Question: I am adding images in tabbar. The iamge size is 49px. Adding is working fine. But the layout having an issue. all tabbar item images' top part is out of tabbar's frame, and there is ablank space down.
How to fix this ?
This is how I create Tabbar
'''
localViewControllersArray = [[NSMutableArray alloc] initWithCapacity:3];
myhomeVC = [[EventListView alloc] initWithNibName:@"EventListView_iPhone" bundle:nil];
homeNavBar=[[UINavigationController alloc]initWithRootViewController:myhomeVC];
homeNavBar.tabBarItem.title=nil;
groupVC = [[ItineryView alloc] initWithNibName:@"ItineryView_iPhone" bundle:nil];
groupNavBar=[[UINavigationController alloc]initWithRootViewController:groupVC];
//groupNavBar.tabBarItem.title=@"";
uploadVC = [[FilesView alloc] initWithNibName:@"FilesView_iPhone" bundle:nil];
uploadNavBar=[[UINavigationController alloc]initWithRootViewController:uploadVC];
//uploadNavBar.tabBarItem.title=@"";
searchVC = [[PhotosView alloc] initWithNibName:@"PhotosView_iPhone" bundle:nil];
searchNavBar=[[UINavigationController alloc]initWithRootViewController:searchVC];
//searchNavBar.tabBarItem.title=@"";
nearbyVC = [[AttendeesView alloc] initWithNibName:@"AttendeesView_iPhone" bundle:nil];
nearbyNavBar=[[UINavigationController alloc]initWithRootViewController:nearbyVC];
//nearbyNavBar.tabBarItem.title=@"";
[localViewControllersArray addObject:homeNavBar];
[localViewControllersArray addObject:groupNavBar];
[localViewControllersArray addObject:uploadNavBar];
[localViewControllersArray addObject:searchNavBar];
[localViewControllersArray addObject:nearbyNavBar];
appDelegate.tabBarController.viewControllers = localViewControllersArray;
[self.parentViewController.view setHidden:YES];
appDelegate.window.rootViewController = appDelegate.tabBarController;
'''
and setting tabbar item like this -
'''
-(id)initWithNibName:(NSString *)nibNameOrNil bundle:(NSBundle *)nibBundleOrNil
{
self = [super initWithNibName:nibNameOrNil bundle:nibBundleOrNil];
if (self) {
if ([[UIDevice currentDevice] userInterfaceIdiom] == UIUserInterfaceIdiomPhone) {
[self.tabBarItem setFinishedSelectedImage:[UIImage imageNamed:@"navHomeHL.png"] withFinishedUnselectedImage:[UIImage imageNamed:@"navHome.png"]];
} }
return self;
}
'''

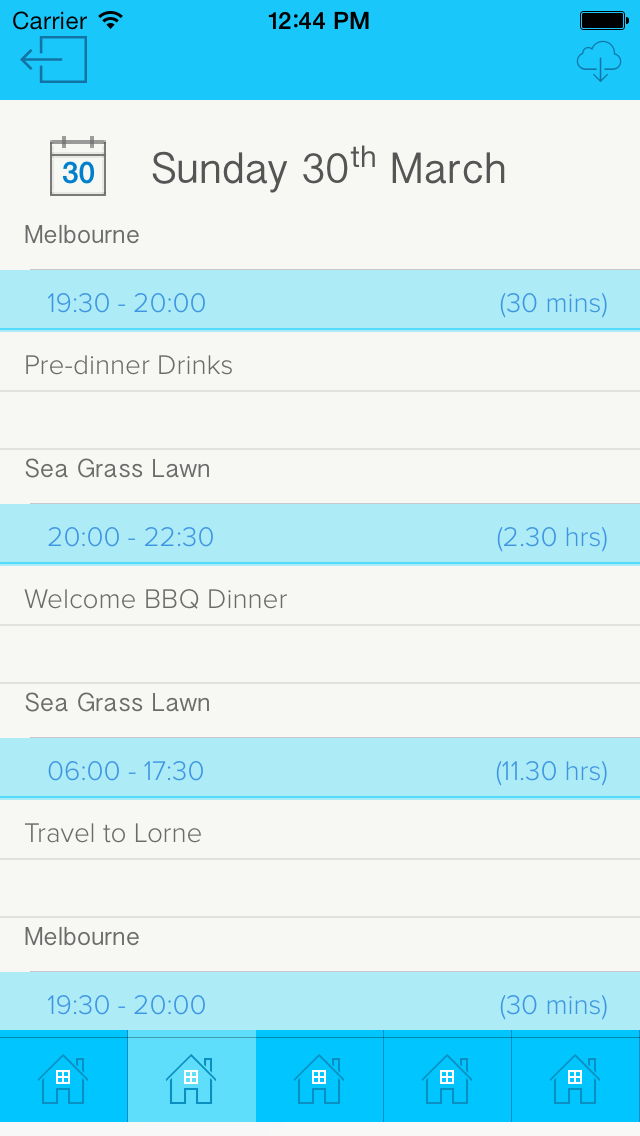
Answer: Try This.. I got same issue couple of days back and this code fixed it.
'''
UIViewController *viewController1, *viewController2,*viewController3;
viewController1 = [[ViewController alloc] init];
viewController2 = [[FormStatusViewController alloc] initWithNibName:@"FormStatusViewController" bundle:nil];
viewController3 = [[DocumentsViewController alloc] init];
UINavigationController *nav = [[UINavigationController alloc] initWithRootViewController:viewController1];
UINavigationController *nav1 =[[UINavigationController alloc] initWithRootViewController:viewController2];
UINavigationController *nav2 =[[UINavigationController alloc] initWithRootViewController:viewController3];
nav.navigationBarHidden=YES;
nav1.navigationBarHidden=YES;
nav2.navigationBarHidden=YES;
NSArray *viewsArray = [[NSArray alloc] initWithObjects:nav,nav1,nav2, nil];
self.formTabBar= [[UITabBarController alloc] init];
[self.formTabBar setViewControllers:viewsArray];
UITabBar *tabBar = self.formTabBar.tabBar;
UITabBarItem *tabBarItem1 = [tabBar.items objectAtIndex:0];
UITabBarItem *tabBarItem2 = [tabBar.items objectAtIndex:1];
UITabBarItem *tabBarItem3 = [tabBar.items objectAtIndex:2];
tabBarItem1.title = @"FORM";
tabBarItem2.title = @"STATUS";
tabBarItem3.title = @"DOCUMENTS";
UIImage *tabBackground = [[UIImage imageNamed:@"tab_bg.png"]
resizableImageWithCapInsets:UIEdgeInsetsMake(0, 0, 0, 0)];
[[UITabBar appearance] setBackgroundImage:tabBackground];
if ([[[UIDevice currentDevice] systemVersion] floatValue] < 7) {
[tabBarItem1 setFinishedSelectedImage:[UIImage imageNamed:@"form.png"] withFinishedUnselectedImage:[UIImage imageNamed:@"form_h.png"]];
[tabBarItem2 setFinishedSelectedImage:[UIImage imageNamed:@"status.png"] withFinishedUnselectedImage:[UIImage imageNamed:@"status_h.png"]];
[tabBarItem3 setFinishedSelectedImage:[UIImage imageNamed:@"documents.png"] withFinishedUnselectedImage:[UIImage imageNamed:@"documents_h.png"]];
} else {
tabBarItem1.selectedImage = [[UIImage imageNamed:@"form_h.png"] imageWithRenderingMode:UIImageRenderingModeAlwaysOriginal ];
tabBarItem1.image = [[UIImage imageNamed:@"form.png"] imageWithRenderingMode:UIImageRenderingModeAlwaysOriginal ];
tabBarItem2.selectedImage = [[UIImage imageNamed:@"status_h.png"]imageWithRenderingMode:UIImageRenderingModeAlwaysOriginal ];
tabBarItem2.image = [[UIImage imageNamed:@"status.png"]imageWithRenderingMode:UIImageRenderingModeAlwaysOriginal ];
tabBarItem3.selectedImage = [[UIImage imageNamed:@"documents_h.png"]imageWithRenderingMode:UIImageRenderingModeAlwaysOriginal ];
tabBarItem3.image = [[UIImage imageNamed:@"documents.png"]imageWithRenderingMode:UIImageRenderingModeAlwaysOriginal ];
}
[[UITabBar appearance] setSelectionIndicatorImage:
[UIImage imageNamed:@"tab_select_indicator.png"]];
[[UITabBarItem appearance] setTitleTextAttributes:[NSDictionary dictionaryWithObjectsAndKeys:
[UIColor whiteColor], UITextAttributeTextColor,nil] forState:UIControlStateNormal];
[[UITabBarItem appearance] setTitleTextAttributes:[NSDictionary dictionaryWithObjectsAndKeys:
[UIColor whiteColor], UITextAttributeTextColor,nil] forState:UIControlStateHighlighted];
'''
Hope this will help you